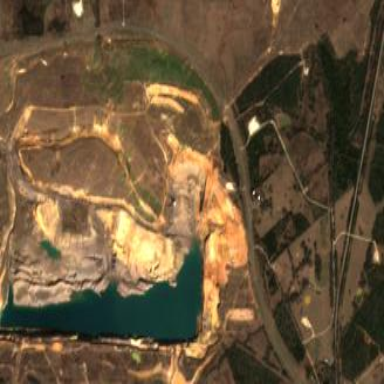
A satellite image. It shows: Quarry area.